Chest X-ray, AP view. Patient: 52 years old, sex F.
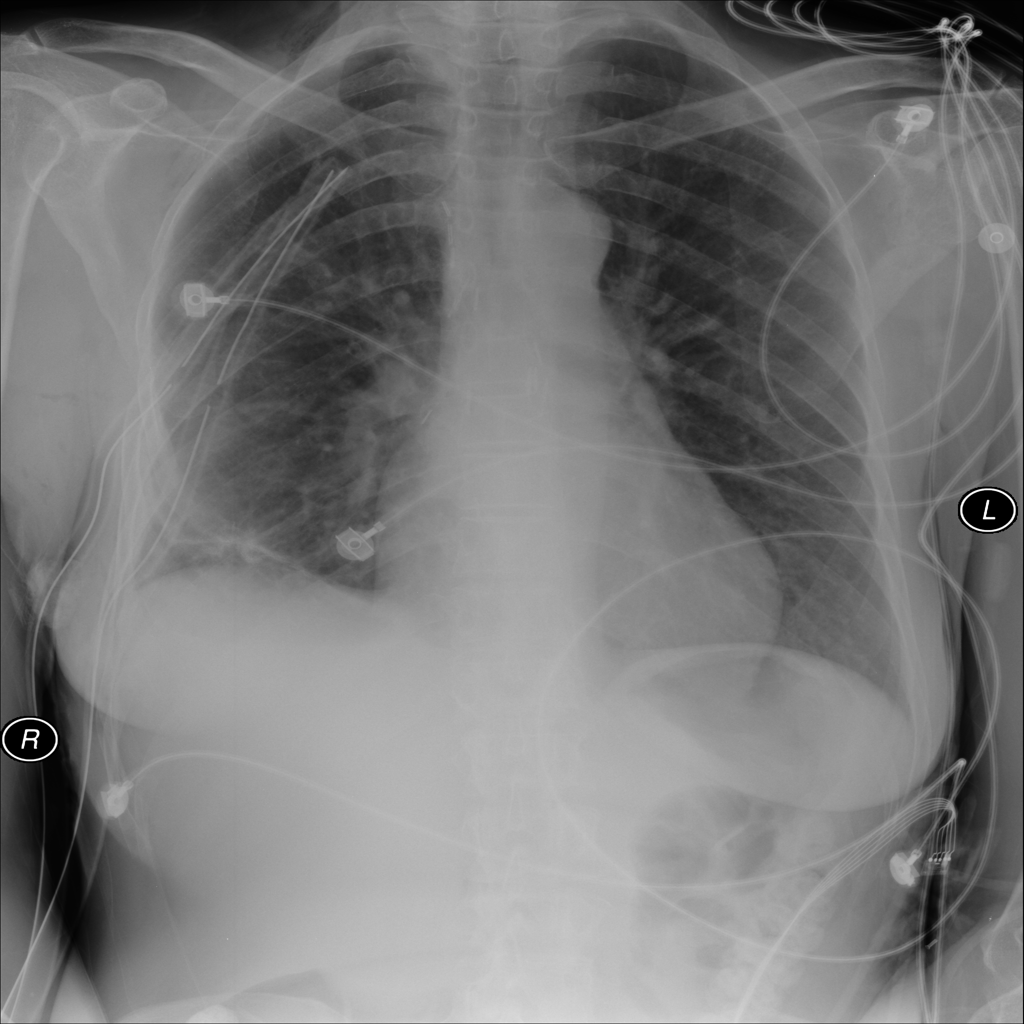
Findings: Emphysema, Infiltration